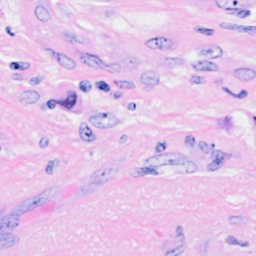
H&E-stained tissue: Breast